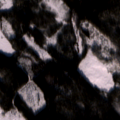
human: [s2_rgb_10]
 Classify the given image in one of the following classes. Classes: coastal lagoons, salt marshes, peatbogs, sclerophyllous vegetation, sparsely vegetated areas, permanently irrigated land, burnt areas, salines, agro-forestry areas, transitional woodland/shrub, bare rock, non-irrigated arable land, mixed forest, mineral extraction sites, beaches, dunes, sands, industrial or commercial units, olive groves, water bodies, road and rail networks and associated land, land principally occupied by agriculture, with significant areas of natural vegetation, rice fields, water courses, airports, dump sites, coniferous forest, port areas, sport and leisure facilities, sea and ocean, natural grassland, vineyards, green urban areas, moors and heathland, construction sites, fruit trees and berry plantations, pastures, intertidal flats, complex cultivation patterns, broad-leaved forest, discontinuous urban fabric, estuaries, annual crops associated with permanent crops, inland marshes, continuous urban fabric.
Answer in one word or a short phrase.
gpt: coniferous forest, transitional woodland/shrub